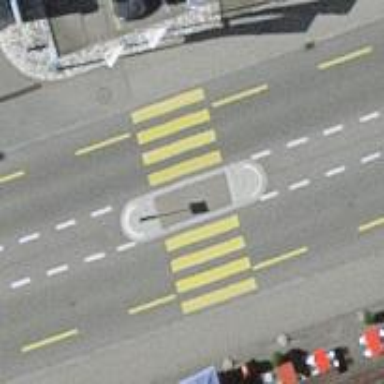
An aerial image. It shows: Uncontrolled road crossing with pedestrian island.